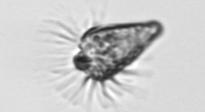
Label: Strombidium_tintinnodes